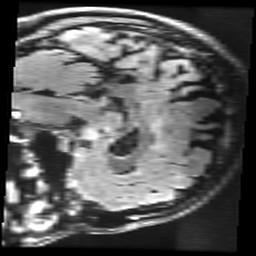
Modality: FLAIR
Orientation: sagittal
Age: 28
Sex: female
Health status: healthy
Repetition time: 12 s
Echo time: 0.09782 s